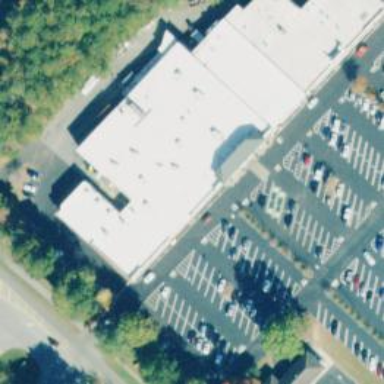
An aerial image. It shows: Supermarket.